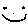
Label: smiley face